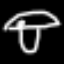
Label: mushroom